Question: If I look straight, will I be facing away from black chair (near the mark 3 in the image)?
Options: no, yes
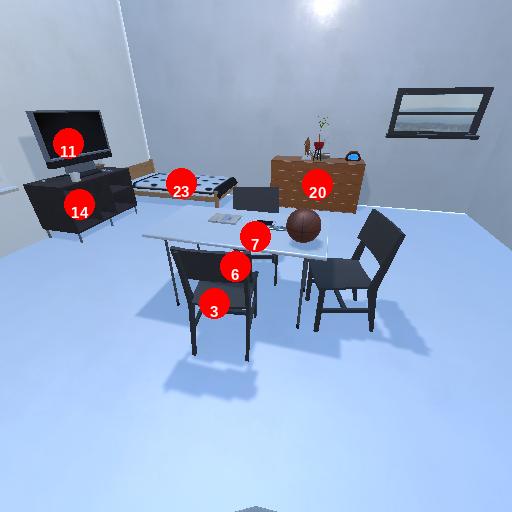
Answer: no